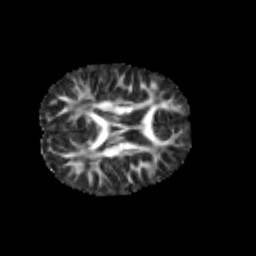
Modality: FA
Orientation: axial
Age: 7
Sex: male
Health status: healthy